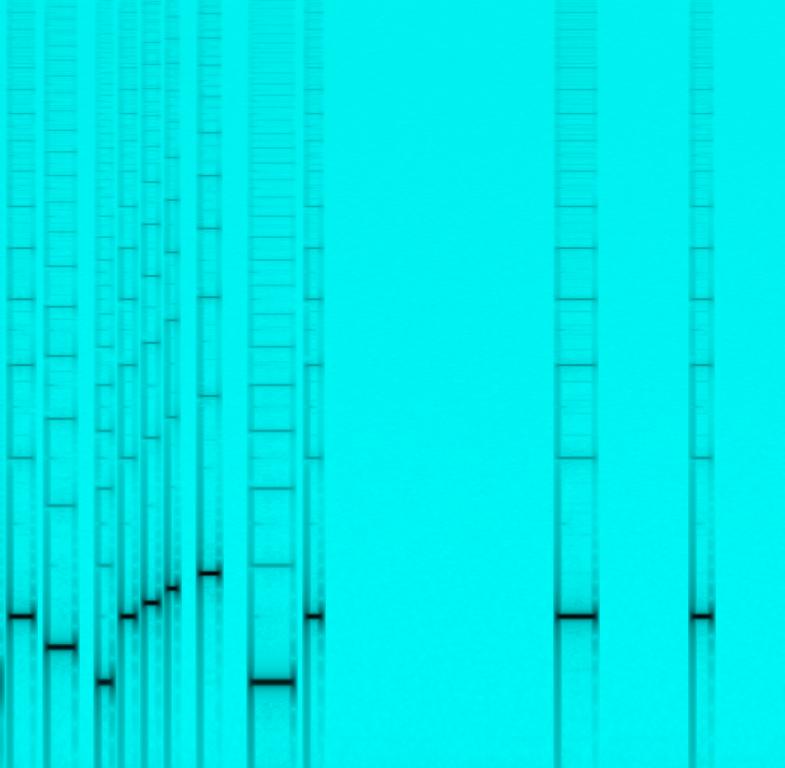
The excerpt features a synth sound playing a few notes and then a short melody. Throughout the passage and from time to time the synth sound slides from one note to another. This doesn't sound like music but instead it does sound like someone's playing around with a synth sound.